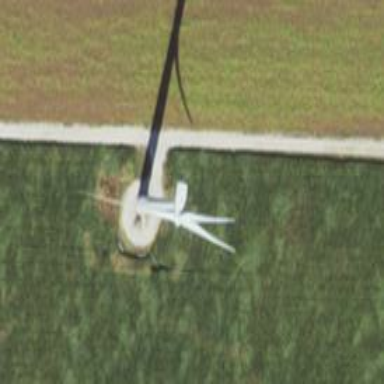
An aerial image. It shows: Wind generator using wind turbines of horizontal axis.